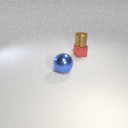
small brown metal cylinder above small red metal cube